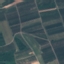
Land use / land cover: PermanentCrop